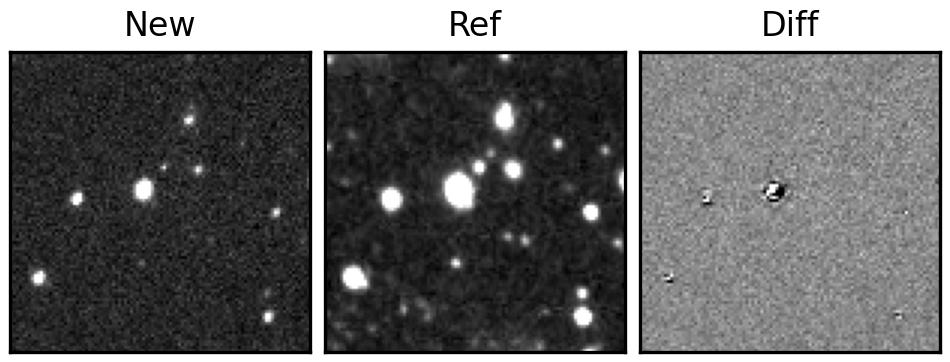
Label: bogus